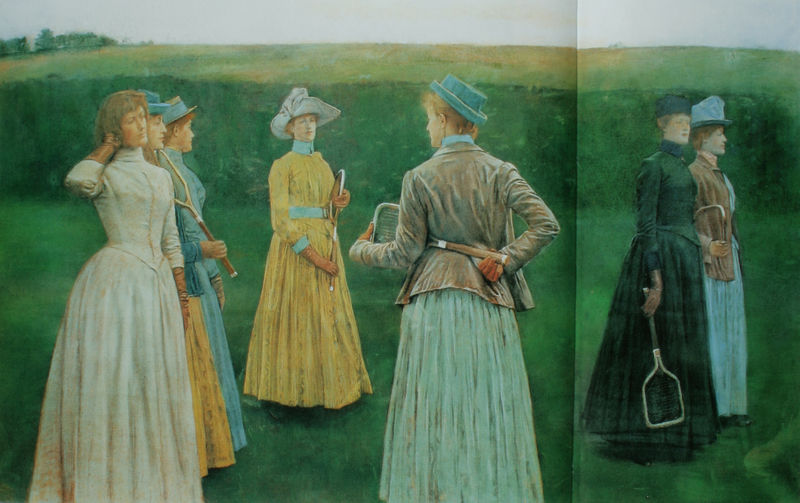
Titel: Erinnerungen
Künstler: Fernand Khnopff
Standort: Brüssel
Institution: Musées Royaux des Beaux-Arts de Belgique
Schlagwörter: blau, gemälde, gruppe, hand, himmel, weiß, bäume, frauen, gelb, grün, landschaft, menschen, damen, finger, frau, handschuhe, hut, hüte, kariert, kleid, kleider, profil, rücken, schwarz, szene, türkis, gras, gürtel, park, rasen, wiese, gesellschaft, gespräch, rock, symbolismus, versammlung, blond, gesichter, jacke, profile, blicke, falten, kleidung, kragen, stehen, bild, hände, porträt, öl, feld, horizont, hügel, natur, büsche, boden, haare, realismus, stehend, adel, paar, england, kontrast, locken, vornehm, garten, herrschaft, taille, haltung, mieder, röcke, schuhe, netze, hecke, naiv, ausflug, pause, spazieren, taillen, luft, falte, spielen, draussen, detail, freizeit, hutbänder, sport, spielerin, warten, knöpfe, schick, jacket, foto, fotografie, photographie, posen, spiel, buch, spaziergang, rückenfigur, seite, jacken, schwester, buchseite, photo, tracht, racket, schläger, tennis, tennisschläger, seiten, bürgerlich, grad, sieben, viktorianisch, korsett, plissiert, aufgeschlagen, khnopff, netz, knick, tailliert, acht, laufend, idealisiert, grasgrün, mannschaft, kleide, grüm, badminton, federball, ballspiel, biedermayer, belgien, damensport, hockey, korasge, manschaft, match, tennis match, tennis spielen, tennisplatz, tennisspiel, großbritannien, hutlos, tennisspielerinnen, untätig, 7 frauen, lacross, lacrosse, tennisschläger sport